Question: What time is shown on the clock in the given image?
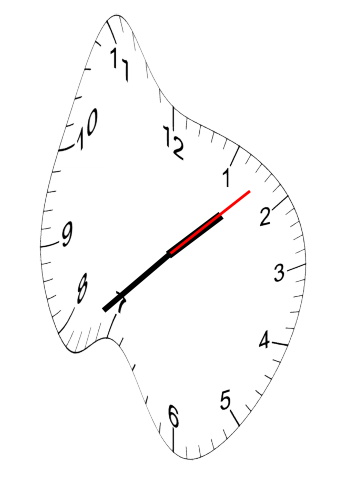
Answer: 01:38:08